Question: Sometimes i am not getting correct UITableViewCell height. My table cell contains three labels as i have mentioned in the attached screenshot. please check my below code and help me to fix this issue.

here is my code :
'''
-(CGFloat)getTextHeightForIndex:(NSInteger)index
{
CGSize maximumSize = CGSizeMake(242, 10000);
Agenda *agenda = [[Agenda alloc] init];
agenda = [arrayMyAgenda objectAtIndex:index];
NSString *strTotalText = [NSString stringWithFormat:@"%@ %@ %@", agenda.program_name, agenda.program_hall, [NSString stringWithFormat:@"%@ - %@", agenda.pg_start_time, agenda.pg_end_time]];
CGSize labelHeightSize = [strTotalText sizeWithFont: [UIFont fontWithName:@"Helvetica" size:16.0f]
constrainedToSize:maximumSize
lineBreakMode:NSLineBreakByWordWrapping];
return labelHeightSize.height +20;
}
#pragma mark - UITableViewDelegate
-(NSInteger)numberOfSectionsInTableView:(UITableView *)tableView
{
return 1;
}
- (NSInteger)tableView:(UITableView *)tableView numberOfRowsInSection:(NSInteger)section
{
return [self.arrayMyAgenda count];
}
- (CGFloat)tableView:(UITableView *)tableView heightForRowAtIndexPath:(NSIndexPath *)indexPath
{
return [self getTextHeightForIndex:indexPath.row];
}
- (UITableViewCell *)tableView:(UITableView *)tableView cellForRowAtIndexPath:(NSIndexPath *)indexPath
{
Agenda *myAgenda = [[Agenda alloc] init];
myAgenda = [self.arrayMyAgenda objectAtIndex:indexPath.row];
NSString *cellIdentifier = [NSString stringWithFormat:@"cell%d",indexPath.row];
UITableViewCell *cell = [tableView dequeueReusableCellWithIdentifier:cellIdentifier];
if(!cell) {
cell = [[UITableViewCell alloc] initWithStyle:UITableViewCellStyleDefault reuseIdentifier:cellIdentifier];
UILabel *lblTitleText = nil;
UILabel *lblAreaText = nil;
UILabel *lblTimingText = nil;
//First label for Title
lblTitleText = [[UILabel alloc] initWithFrame:CGRectMake(10, 6, 305, 24)];
lblTitleText.font = [UIFont fontWithName:@"Helvetica" size:16.0];
lblTitleText.backgroundColor = [UIColor clearColor];
lblTitleText.text = myAgenda.program_name;
lblTitleText.textAlignment = NSTextAlignmentLeft;
lblTitleText.numberOfLines = 0;
lblTitleText.tag = 10;
[lblTitleText sizeToFit];
lblTitleText.textColor = [UIColor colorWithRed:(59/255.0) green:(59/255.0) blue:(59/255.0) alpha:1.0];
[cell.contentView addSubview:lblTitleText];
//Second label for Area name
lblAreaText = [[UILabel alloc] initWithFrame:CGRectMake(10, lblTitleText.frame.size.height + 4, 305, 21)];
lblAreaText.text = myAgenda.program_hall;
lblAreaText.font = [UIFont fontWithName:@"Helvetica" size:16.0];
lblAreaText.backgroundColor = [UIColor clearColor];
lblAreaText.tag = 20;
lblAreaText.textColor = [UIColor colorWithRed:(161/255.0) green:(163/255.0) blue:(160/255.0) alpha:1.0];
lblAreaText.textAlignment = NSTextAlignmentLeft;
lblAreaText.numberOfLines = 0;
[lblAreaText sizeToFit];
[cell.contentView addSubview:lblAreaText];
//Third label for timings
lblTimingText = [[UILabel alloc] initWithFrame:CGRectMake(10, lblTitleText.frame.size.height + lblAreaText.frame.size.height + 2, 305, 21)];
lblTimingText.text = [NSString stringWithFormat:@"%@ - %@", myAgenda.pg_start_time, myAgenda.pg_end_time];
lblTimingText.font = [UIFont fontWithName:@"Helvetica" size:16.0];
lblTimingText.backgroundColor = [UIColor clearColor];
lblTimingText.tag = 30;
lblTimingText.textColor = [UIColor colorWithRed:(161/255.0) green:(163/255.0) blue:(160/255.0) alpha:1.0];
[cell.contentView addSubview:lblTimingText];
return cell;
}
else
{
((UILabel *)[cell.contentView viewWithTag:10]).text = myAgenda.program_name;
((UILabel *)[cell.contentView viewWithTag:20]).text = myAgenda.program_hall;
((UILabel *)[cell.contentView viewWithTag:30]).text = [NSString stringWithFormat:@"%@ - %@", myAgenda.pg_start_time, myAgenda.pg_end_time];
UIView *selectionColor = [[UIView alloc] init];
selectionColor.backgroundColor = [UIColor colorWithPatternImage:[UIImage imageNamed:@"middleRowSelected.png"]];
cell.selectedBackgroundView = selectionColor;
cell.backgroundView = [[UIView alloc] initWithFrame:CGRectZero];
cell.backgroundView.backgroundColor = [UIColor colorWithPatternImage:[UIImage imageNamed:@"recentchatcell.jpg"]];
return cell;
}
}
'''
Thanks in advance.
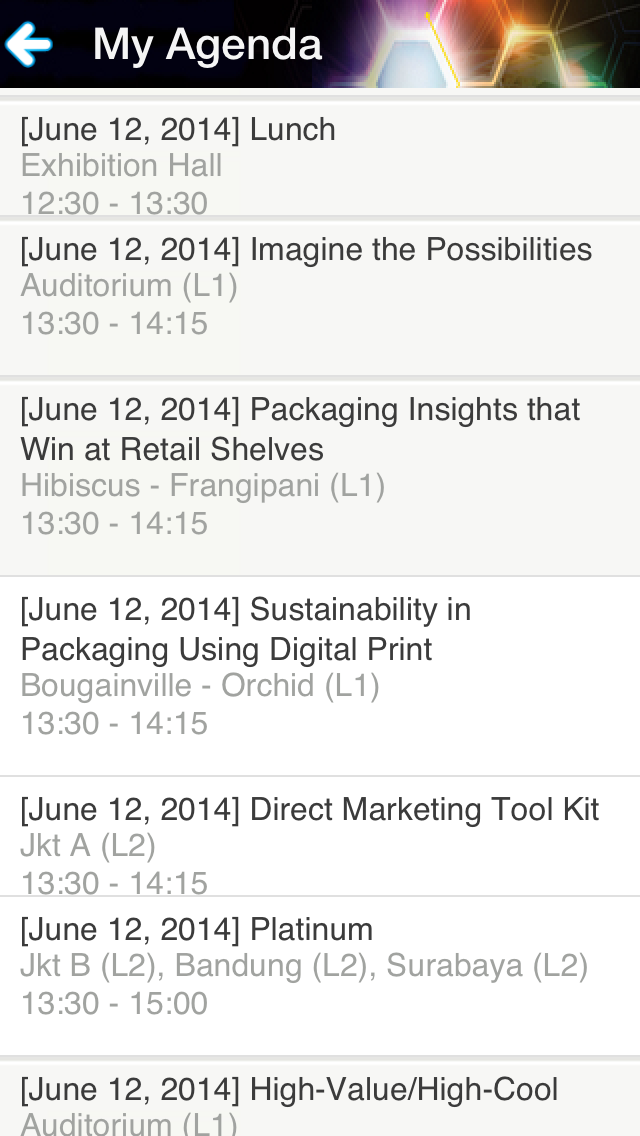
Answer: I think the problem is you get the height of combined strings that will display into three different labels. You should get each string's height that will go to each label and add them to get the cell height. Doesn't it make more sense getting height of each labels from the string that will display on them and add them together to get the cell height?
Try this:
'''
-(CGFloat)getTextHeightForIndex:(NSInteger)index
{
CGSize maximumSize = CGSizeMake(305, 10000);
Agenda *agenda = [[Agenda alloc] init];
agenda = [arrayMyAgenda objectAtIndex:index];
CGFloat cellHeight = 0;
CGSize titleLabelHeightSize = [agenda.program_name sizeWithFont: [UIFont fontWithName:@"Helvetica" size:16.0f]
constrainedToSize:maximumSize
lineBreakMode:NSLineBreakByWordWrapping];
cellHeight += titleLabelHeightSize.height > 24 ? titleLabelHeightSize.height : 24;
CGSize areaLabelHeightSize = [agenda.program_hal sizeWithFont: [UIFont fontWithName:@"Helvetica" size:16.0f]
constrainedToSize:maximumSize
lineBreakMode:NSLineBreakByWordWrapping];
cellHeight += areaLabelHeightSize.height > 21 ? areaLabelHeightSize.height : 21;
CGSize timinglLabelHeightSize = [[NSString stringWithFormat:@"%@ - %@", agenda.pg_start_time, agenda.pg_end_time] sizeWithFont: [UIFont fontWithName:@"Helvetica" size:16.0f]
constrainedToSize:maximumSize
lineBreakMode:NSLineBreakByWordWrapping];
cellHeight += timinglLabelHeightSize.height > 21 ? timinglLabelHeightSize.height : 21;
return cellHeight +20;
'''
}
You can generalize this function more but I think this is good enough for your need.